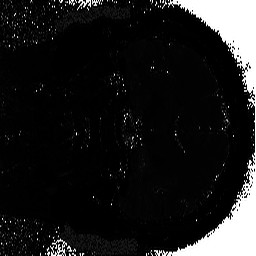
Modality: T2starmap
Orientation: coronal
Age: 29
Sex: male
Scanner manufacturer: siemens
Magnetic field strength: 3 T
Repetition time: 0.043 s
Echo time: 0.00184 s